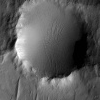
Atmospheric dust classification: not_dusty